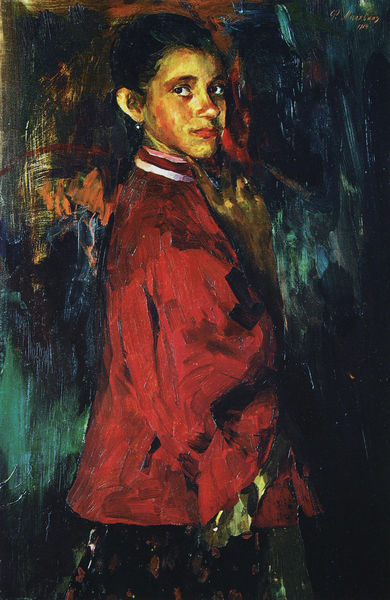
Titel: Mädchen in Rot
Künstler: Filipp Maljavin
Standort: Moskau
Institution: Tretjakow-Galerie
Schlagwörter: blau, dunkel, gemälde, hand, schatten, umhang, weiß, gelb, grün, impressionismus, mädchen, ocker, abend, braun, frau, frisur, geste, haar, hell, hintergrund, kleid, licht, mund, nacht, nase, ohr, ohrring, orange, profil, rücken, schwarz, ölbild, blick, dame, rot, beige, expressionismus, hochformat, malerei, rock, jacke, jung, augen, band, bluse, gesicht, kragen, stehen, ärmel, bildnis, hände, portrait, porträt, signatur, öl, pastos, auge, gold, haare, halbfigur, mantel, stehend, kind, ohrringe, kinn, lippe, lippen, perle, rouge, schultern, reiterin, dutt, farbig, schrift, seitlich, wangen, düster, abstrakt, kette, modern, farbe, violett, linien, silhouette, ölgemälde, dick, duktus, dunkelblau, monet, brauen, finster, aufrecht, manet, streifen, junge, rüschen, wange, ölfarbe, dreiviertelprofil, ring, striche, regen, knabe, zigeuner, links, acryl, seite, tupfen, pinsel, pinselduktus, kurz, zigeunerin, halbprofil, pinselstriche, neugierig, blazer, keck, borten, gerötet, rückblick, zurück, page, rote jacke, aufblickend, kragne, nase mund, luippen, pupullen, memädchen, neugiert, zurückblickend, jünge, jhlikjh, frauohrring